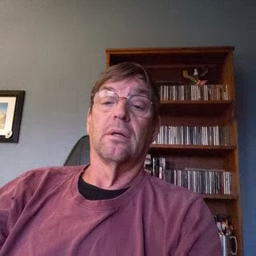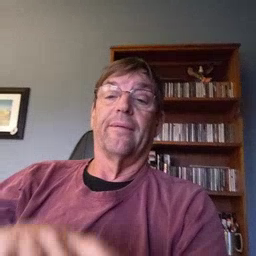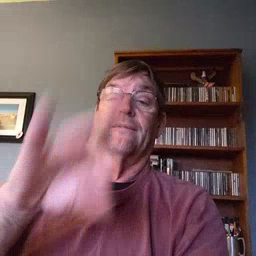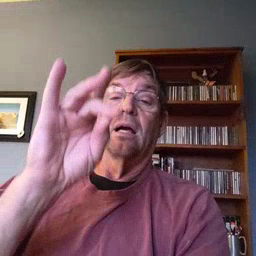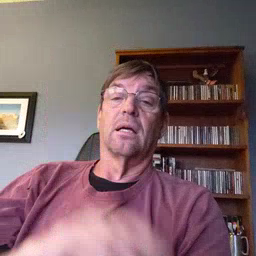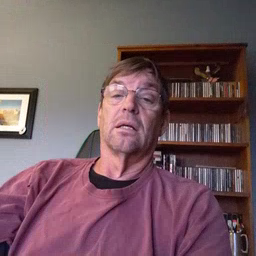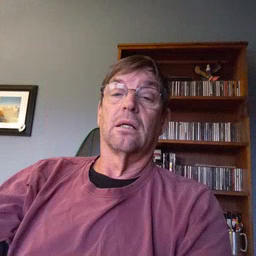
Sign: find